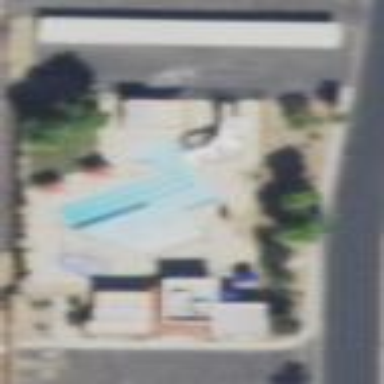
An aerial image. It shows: Sports center specializing in swimming activities located on leisure land.